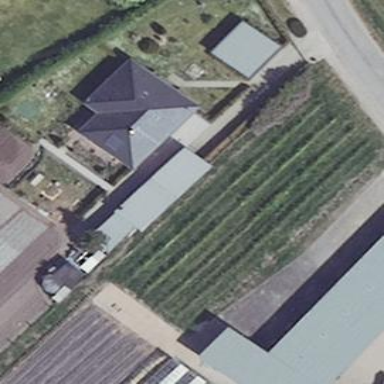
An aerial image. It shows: Greenhouse used for horticulture.